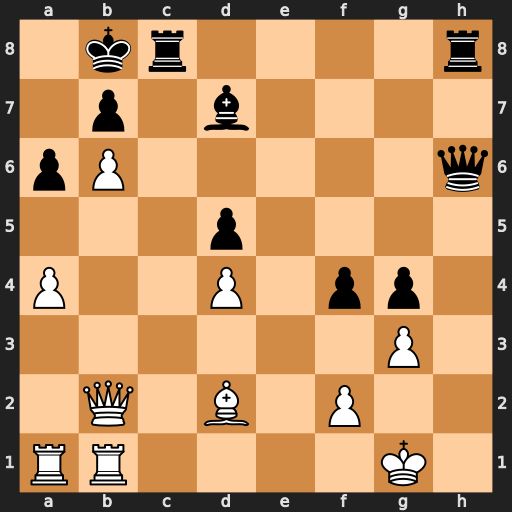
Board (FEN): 1kr4r/1p1b4/pP5q/3p4/P2P1pp1/6P1/1Q1B1P2/RR4K1
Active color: w
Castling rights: -
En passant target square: -
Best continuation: Bxf4+ Qxf4 gxf4